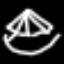
Label: diamond